Question: When I build with Flash Builder 4.6 with Apache Flex 4.9.1 and Air 3.7, I get an error indicating a problem with my "supportedLanguages" node.

I have tried all of the following and all have failed:
This way worked in previous versions of the flex sdk:
Second attempt was to add local code:
I tried adding commas:
I have local directories for each locale specified in:
I also use this line for the compiler:
'''
-swf-version=20 -locale=en_US,es_ES,de_DE,fr_FR,ja_JP,ko_KR,pt_BR,ru_RU,zh_CN,ar_SA,pl_PL -allow-source-path-overlap=true -source-path=locale/{locale}
'''
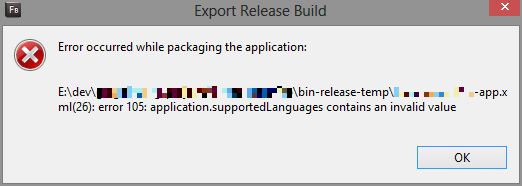
Answer: If I can avoid it, I'll never develop in Flex again. Consider this question no longer valid due to the lack of support from Adobe.